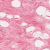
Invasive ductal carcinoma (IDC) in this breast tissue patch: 0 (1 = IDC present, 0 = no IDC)